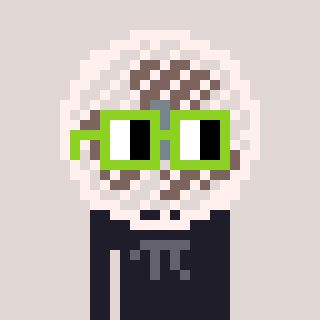
a pixel art character with square light green glasses, a fan-shaped head and a grayscale-colored body on a warm background